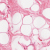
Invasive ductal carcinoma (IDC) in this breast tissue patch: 0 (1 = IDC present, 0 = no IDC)